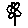
Label: flower